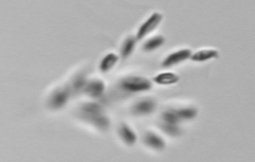
Label: Dinobryon